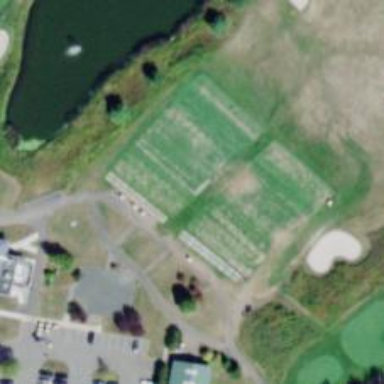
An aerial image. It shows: Service road designated as golf cart path.